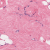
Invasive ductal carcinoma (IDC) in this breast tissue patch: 0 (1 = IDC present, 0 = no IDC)